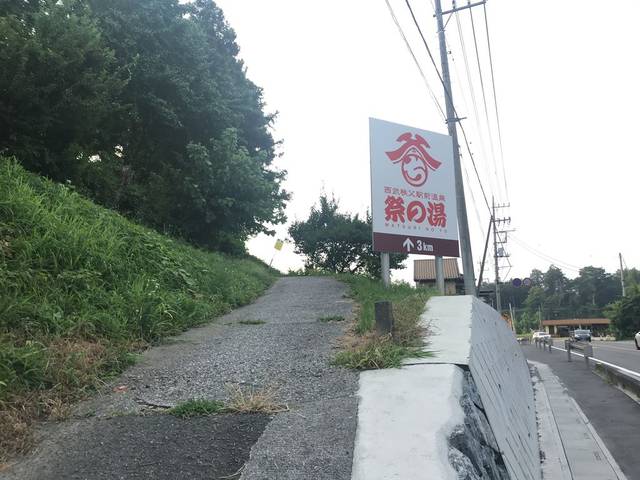
Region: Japan
Coordinates: 35.984, 139.106